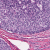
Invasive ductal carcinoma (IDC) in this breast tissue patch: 0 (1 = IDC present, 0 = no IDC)